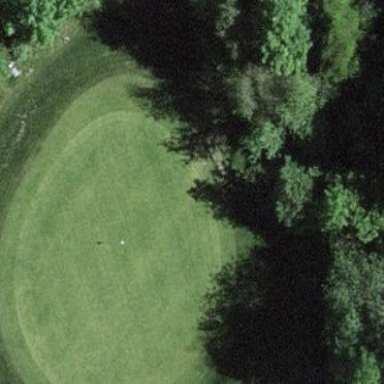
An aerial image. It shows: Golf green.